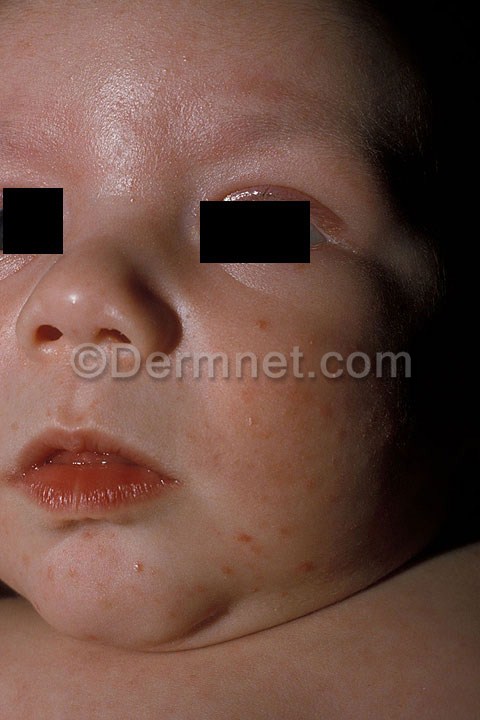
Disease: Acne and Rosacea Photos